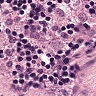
Metastatic tissue present: no